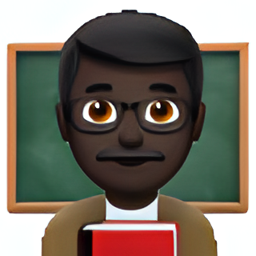
Name: male teacher type 6
Emoji: 👨🏿‍🏫
Group: People & Body
Sub-group: person-role